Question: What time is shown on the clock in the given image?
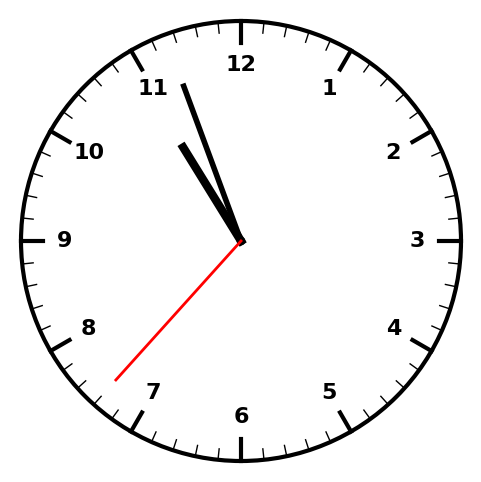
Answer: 10:56:37